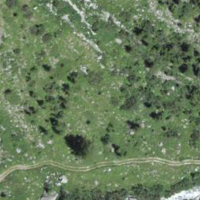
EUNIS habitat code: 26
Species observed at this site:
Sambucus racemosa